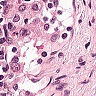
Metastatic tissue present: no